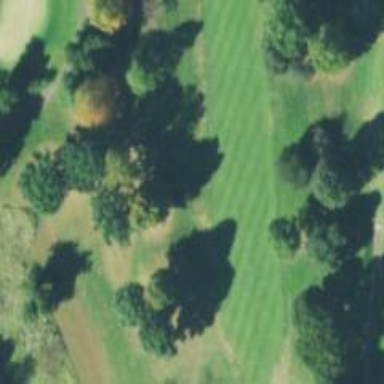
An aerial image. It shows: Grassy area designated as golf fairway.